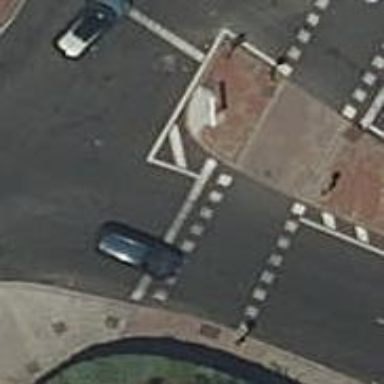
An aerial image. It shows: Crossing with zebra markings controlled by traffic signals.